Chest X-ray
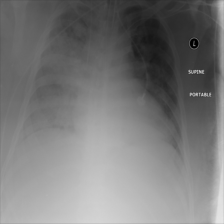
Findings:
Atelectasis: negative
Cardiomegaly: negative
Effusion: negative
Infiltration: negative
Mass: negative
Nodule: negative
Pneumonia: negative
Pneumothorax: negative
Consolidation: positive
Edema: negative
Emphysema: negative
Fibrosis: negative
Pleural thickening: negative
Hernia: negative